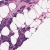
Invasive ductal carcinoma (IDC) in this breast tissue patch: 1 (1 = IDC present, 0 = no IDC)